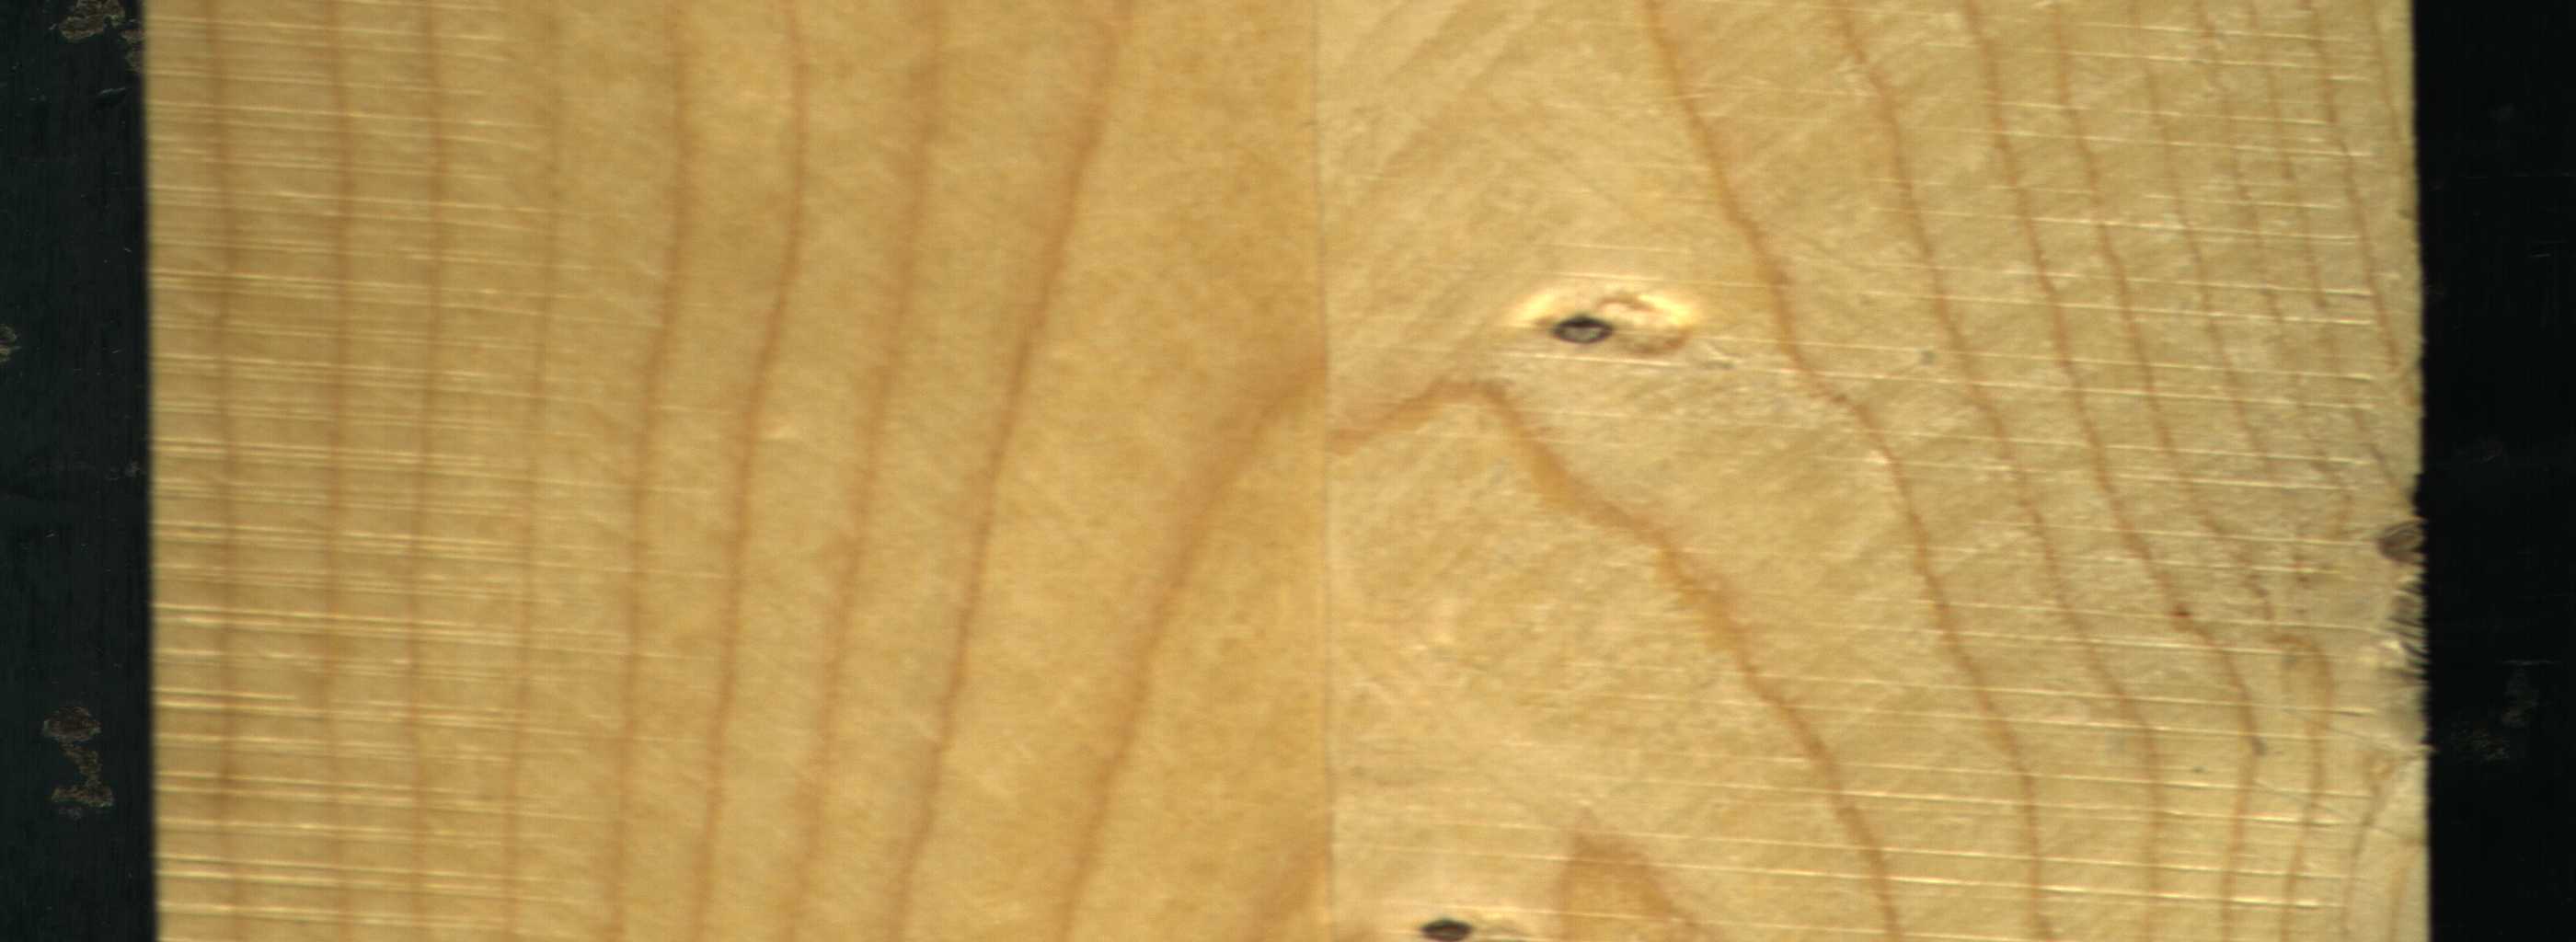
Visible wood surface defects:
Dead_Knot
Dead_Knot